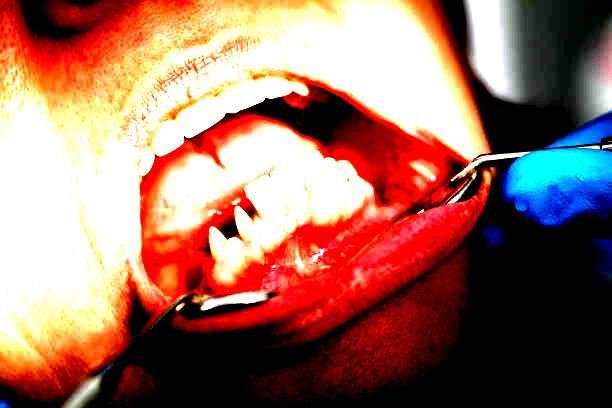
Condition: hypodontia